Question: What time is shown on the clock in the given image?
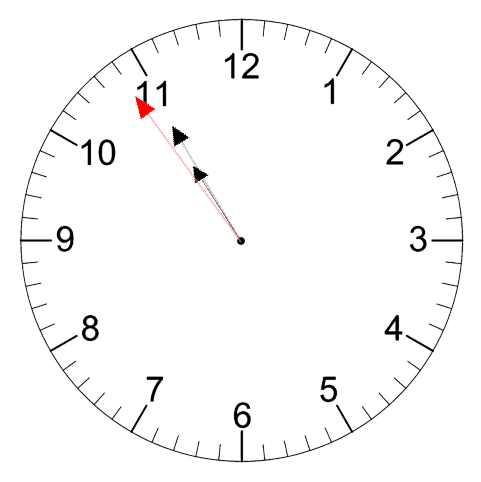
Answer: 10:54:54